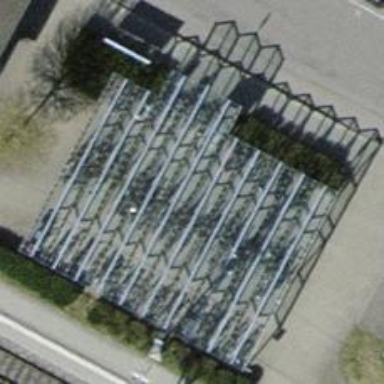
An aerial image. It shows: Bicycle parking facility.